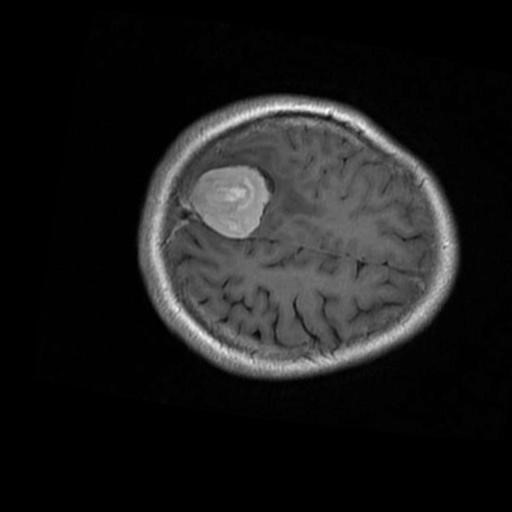
Label: brain_menin